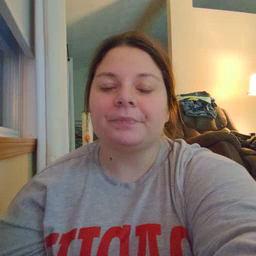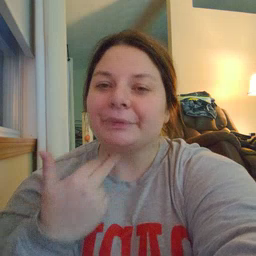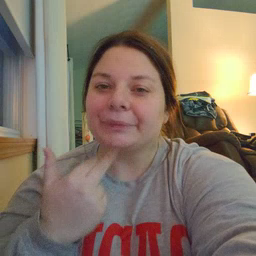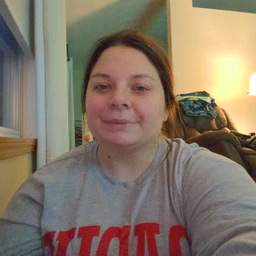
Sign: cute